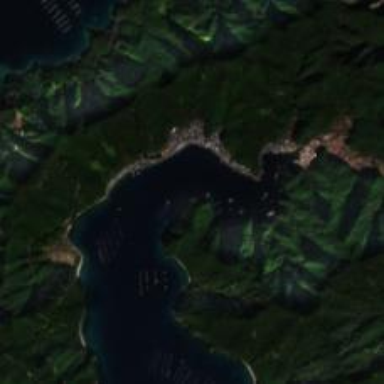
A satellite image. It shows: Picturesque coastline scene.